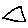
Label: triangle